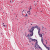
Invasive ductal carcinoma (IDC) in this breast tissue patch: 0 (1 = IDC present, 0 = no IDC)